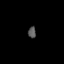
Tissue: skin
Cell type: Epithelial cells
Senescence score: 0.262
Nuclear area (px): 88
Mean DAPI intensity: 84.284